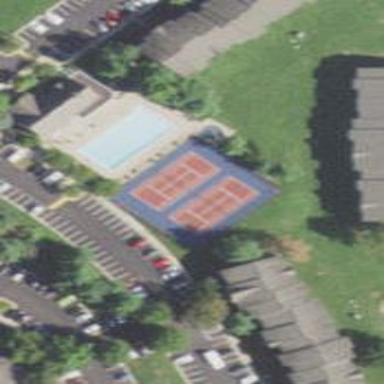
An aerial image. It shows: Tennis court on pitch.